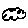
Label: cloud